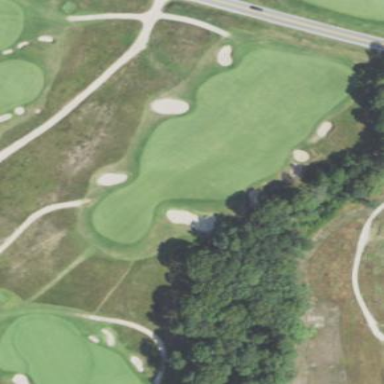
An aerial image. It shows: Rough area on grassy golf course.